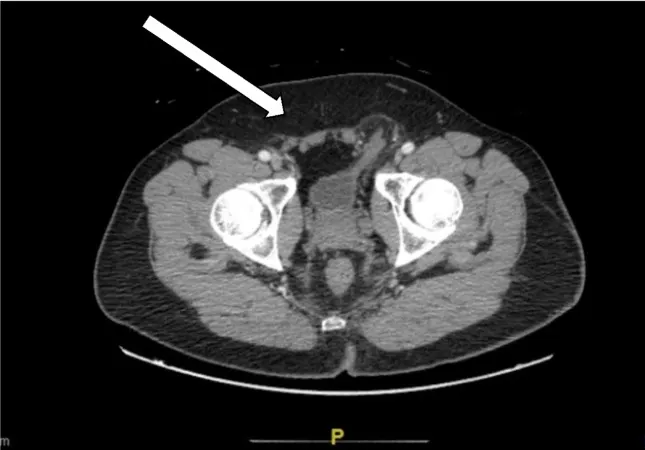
B. CT scan of the pelvis shows a slice through the bladder intraperitoneally and a part of the bladder herniating through the Left inguinal hernia/groin. The urinary bladder is stretched into the left inguinal hernia. No bladder mass or calcifications seen/present.
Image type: radiology (ct)